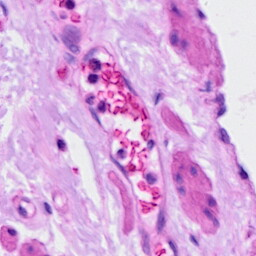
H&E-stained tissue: Ovarian